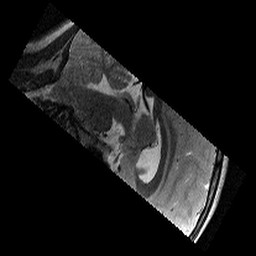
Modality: T2w
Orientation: sagittal
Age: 11
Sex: female
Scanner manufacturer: siemens
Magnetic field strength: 3 T
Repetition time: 9.23 s
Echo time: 0.067 s